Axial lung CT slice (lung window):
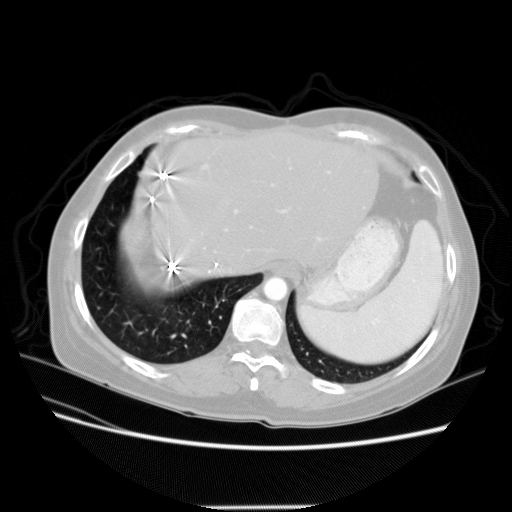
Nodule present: no